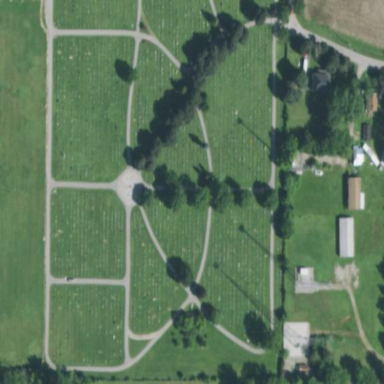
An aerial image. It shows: Grave yard.